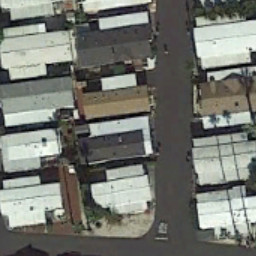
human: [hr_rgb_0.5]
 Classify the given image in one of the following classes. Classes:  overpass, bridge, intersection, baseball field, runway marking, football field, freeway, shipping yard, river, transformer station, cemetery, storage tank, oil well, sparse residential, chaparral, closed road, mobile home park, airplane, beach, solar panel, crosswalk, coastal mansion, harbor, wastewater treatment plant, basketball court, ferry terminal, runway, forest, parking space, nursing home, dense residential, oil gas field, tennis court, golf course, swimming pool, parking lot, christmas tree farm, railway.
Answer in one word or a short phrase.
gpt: mobile home park